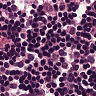
Metastatic tissue present: no